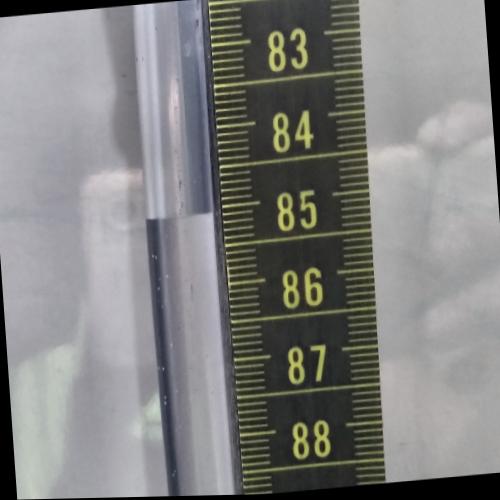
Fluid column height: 85.1 cm